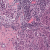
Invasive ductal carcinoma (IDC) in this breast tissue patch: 0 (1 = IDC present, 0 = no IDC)